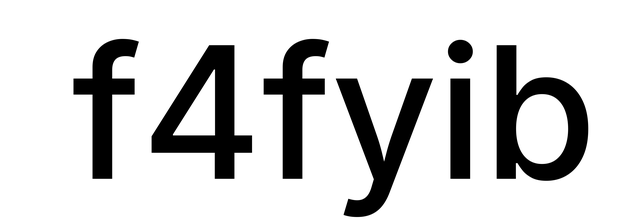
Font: Inter_Medium